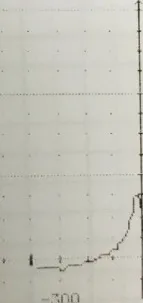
The preoperative tympanogram shows type A curve bilaterally.
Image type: electrography (ekg)